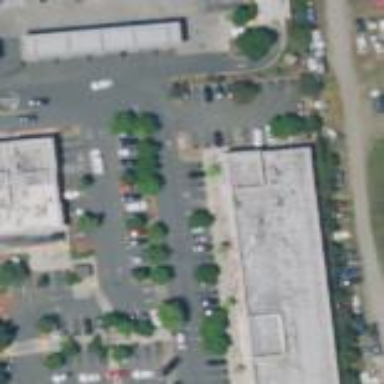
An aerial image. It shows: Retail area.